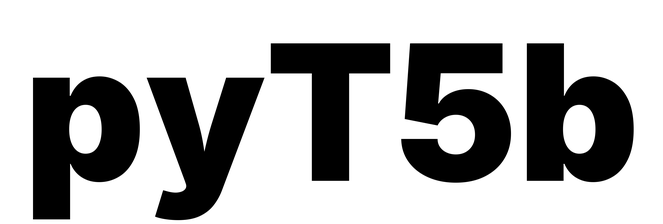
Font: Inter_Black